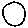
Label: moon